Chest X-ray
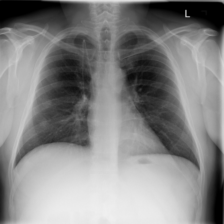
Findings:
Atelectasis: negative
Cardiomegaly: negative
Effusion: negative
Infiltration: negative
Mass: negative
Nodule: negative
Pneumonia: negative
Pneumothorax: negative
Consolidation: negative
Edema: negative
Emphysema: negative
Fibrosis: negative
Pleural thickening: negative
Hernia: negative